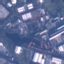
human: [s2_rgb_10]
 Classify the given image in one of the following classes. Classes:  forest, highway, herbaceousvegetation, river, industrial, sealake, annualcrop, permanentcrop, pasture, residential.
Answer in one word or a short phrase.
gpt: Industrial